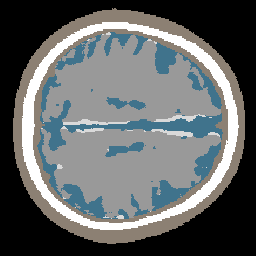
Label: no_lesion